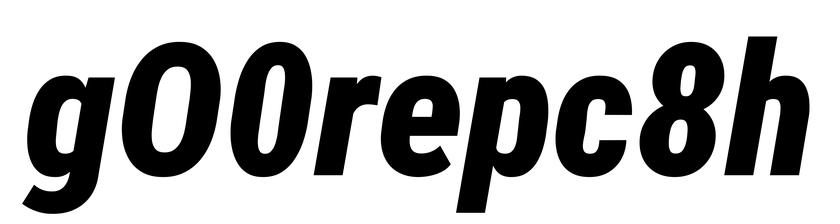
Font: Roboto-Italic_Condensed_Black_Italic